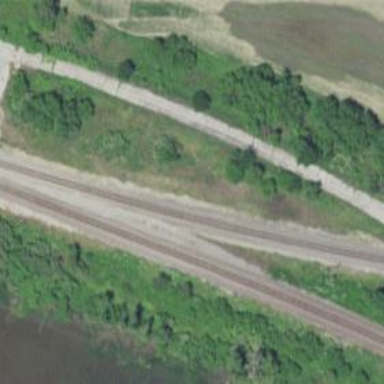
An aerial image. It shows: Unclassified road.